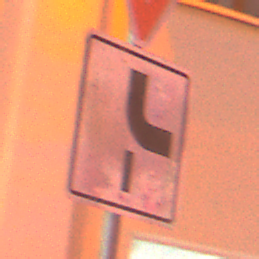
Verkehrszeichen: VerlaufVorfahrtsstrasse10
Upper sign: VorfahrtGewaehren
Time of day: Night
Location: Outdoor (Urban)
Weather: Overcast
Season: Winter
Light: Artificial